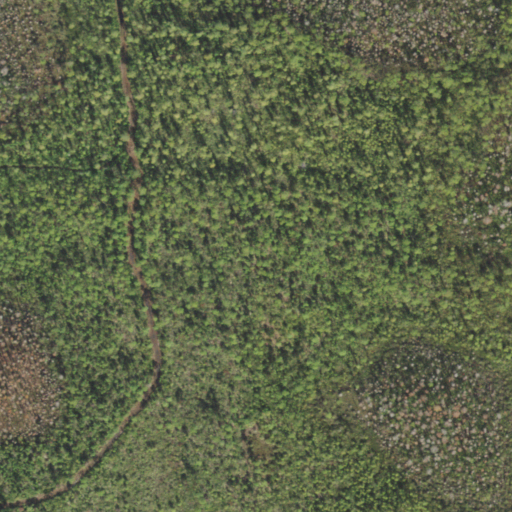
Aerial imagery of island in Florida named Devils Cup and Saucer Island containing evergreen forest, woody wetlands, and open development